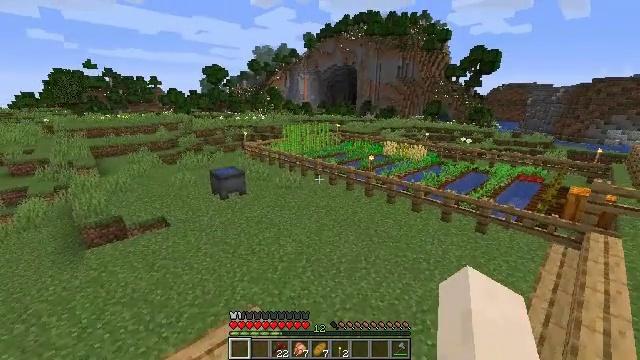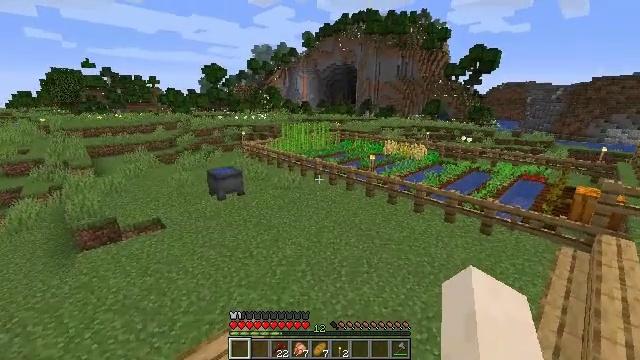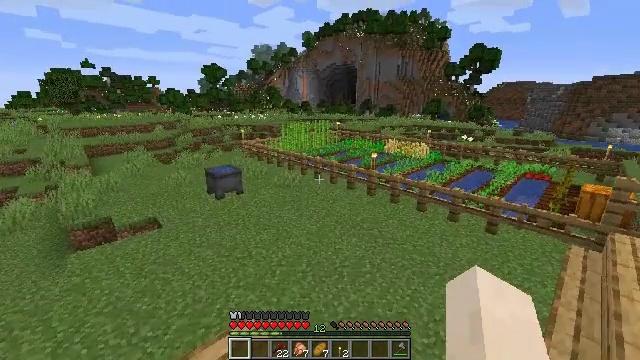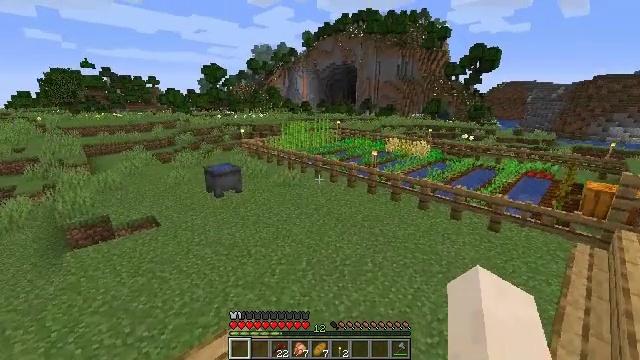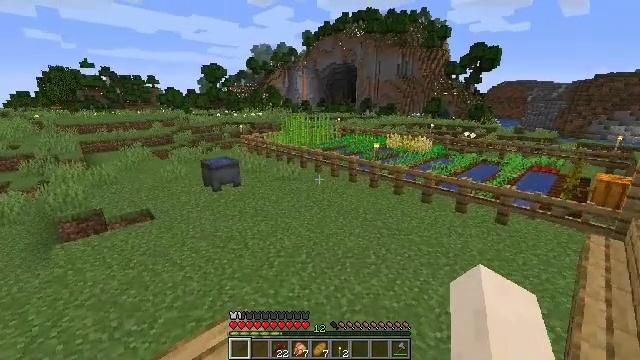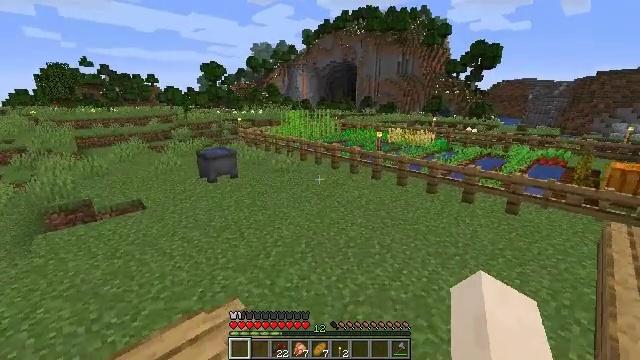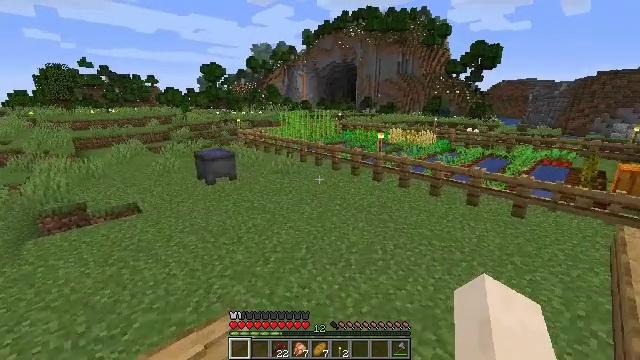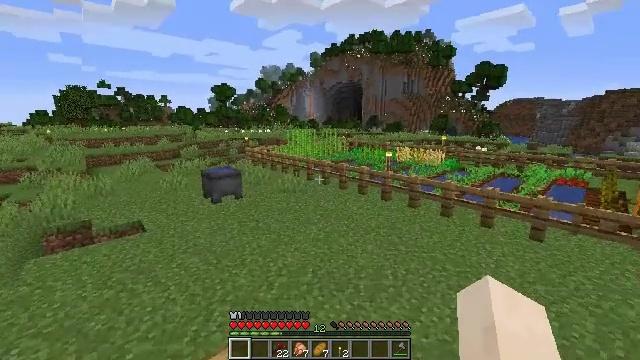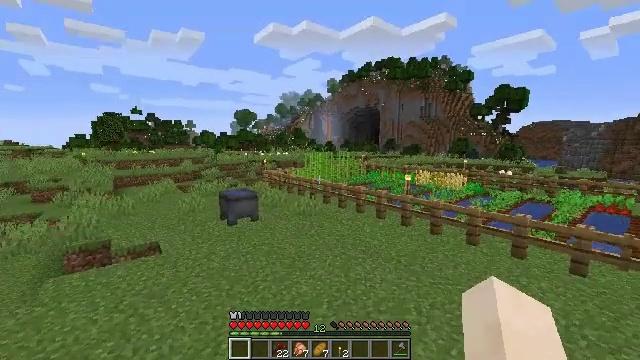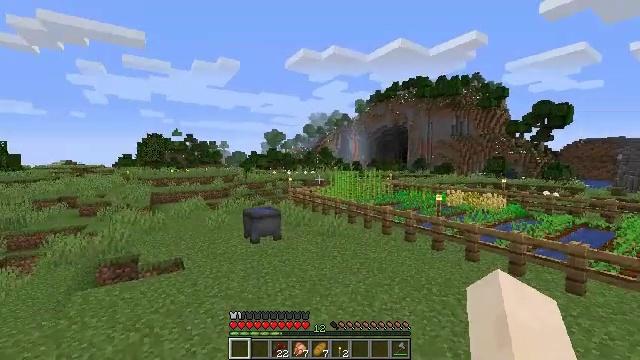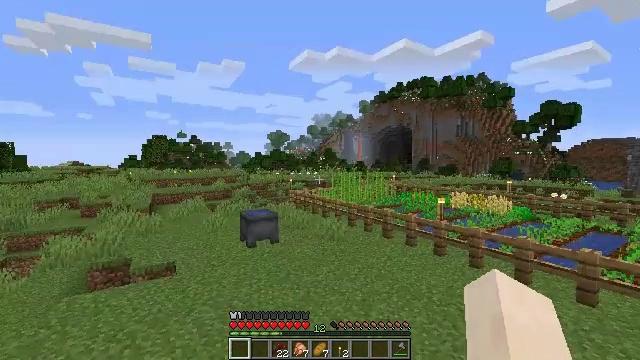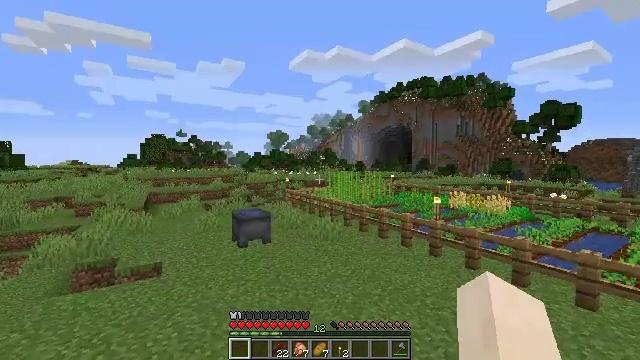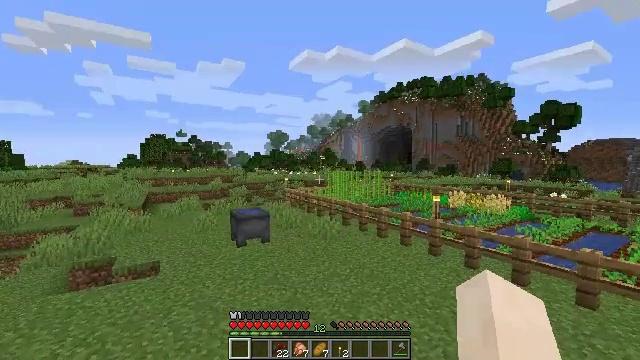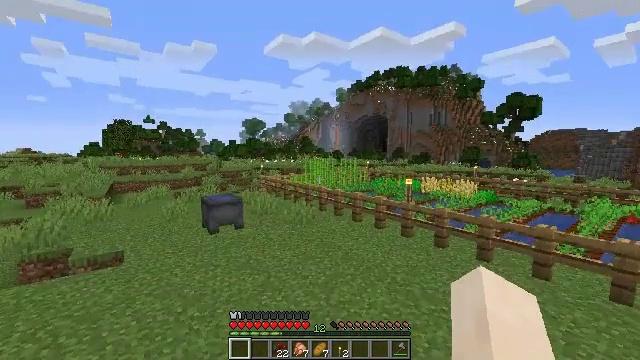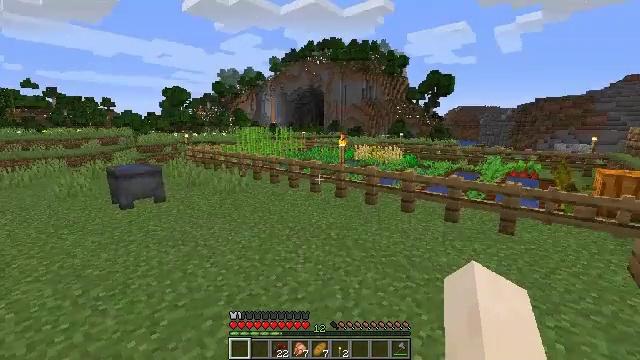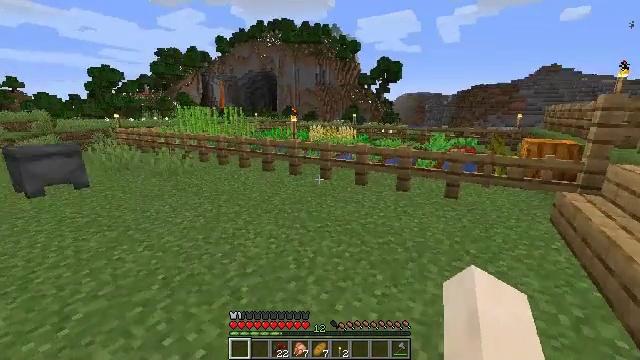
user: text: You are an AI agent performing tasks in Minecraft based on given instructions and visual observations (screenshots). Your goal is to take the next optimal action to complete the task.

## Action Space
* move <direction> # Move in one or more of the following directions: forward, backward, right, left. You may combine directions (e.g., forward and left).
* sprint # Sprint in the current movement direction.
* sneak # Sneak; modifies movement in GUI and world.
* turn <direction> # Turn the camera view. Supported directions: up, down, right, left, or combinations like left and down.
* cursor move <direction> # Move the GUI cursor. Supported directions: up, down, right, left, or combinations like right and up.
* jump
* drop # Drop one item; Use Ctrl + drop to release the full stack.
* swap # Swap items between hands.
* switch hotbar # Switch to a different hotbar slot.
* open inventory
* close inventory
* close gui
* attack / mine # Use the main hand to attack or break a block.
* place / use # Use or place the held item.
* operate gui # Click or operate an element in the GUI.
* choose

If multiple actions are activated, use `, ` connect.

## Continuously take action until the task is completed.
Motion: motion action
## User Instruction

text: Gather a pumpkin block.
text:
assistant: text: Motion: move forward
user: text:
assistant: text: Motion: move forward
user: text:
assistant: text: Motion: move forward
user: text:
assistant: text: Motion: move forward
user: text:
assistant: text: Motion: move forward
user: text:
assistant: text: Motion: move forward
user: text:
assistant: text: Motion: move forward, turn left and up
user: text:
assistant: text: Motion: move forward and move right, turn left and up
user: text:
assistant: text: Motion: move forward and move right, turn left and up
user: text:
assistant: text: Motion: move forward and move right
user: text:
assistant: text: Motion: move forward and move right
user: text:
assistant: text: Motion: move forward and move right
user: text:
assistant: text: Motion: move forward and move right, turn right and down
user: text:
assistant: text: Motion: move forward and move right, turn right and down
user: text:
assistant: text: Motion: move forward and move right, turn right and down
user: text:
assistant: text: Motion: move forward and move right, turn right
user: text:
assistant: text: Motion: move forward, turn right
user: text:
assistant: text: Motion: move forward
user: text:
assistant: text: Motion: move forward
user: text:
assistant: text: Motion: move forward
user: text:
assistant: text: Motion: move forward
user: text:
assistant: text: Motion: move forward
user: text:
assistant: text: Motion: move forward, turn right
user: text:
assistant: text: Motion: move forward, turn right and down
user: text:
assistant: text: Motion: move forward, turn right and down
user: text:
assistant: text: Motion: move forward and move right, turn right and down
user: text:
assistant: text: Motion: move forward and move right, turn right
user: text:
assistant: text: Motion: move forward and move right
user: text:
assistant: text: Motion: move forward and move right
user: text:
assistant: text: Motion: move forward